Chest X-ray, AP view. Patient: 35 years old, sex F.
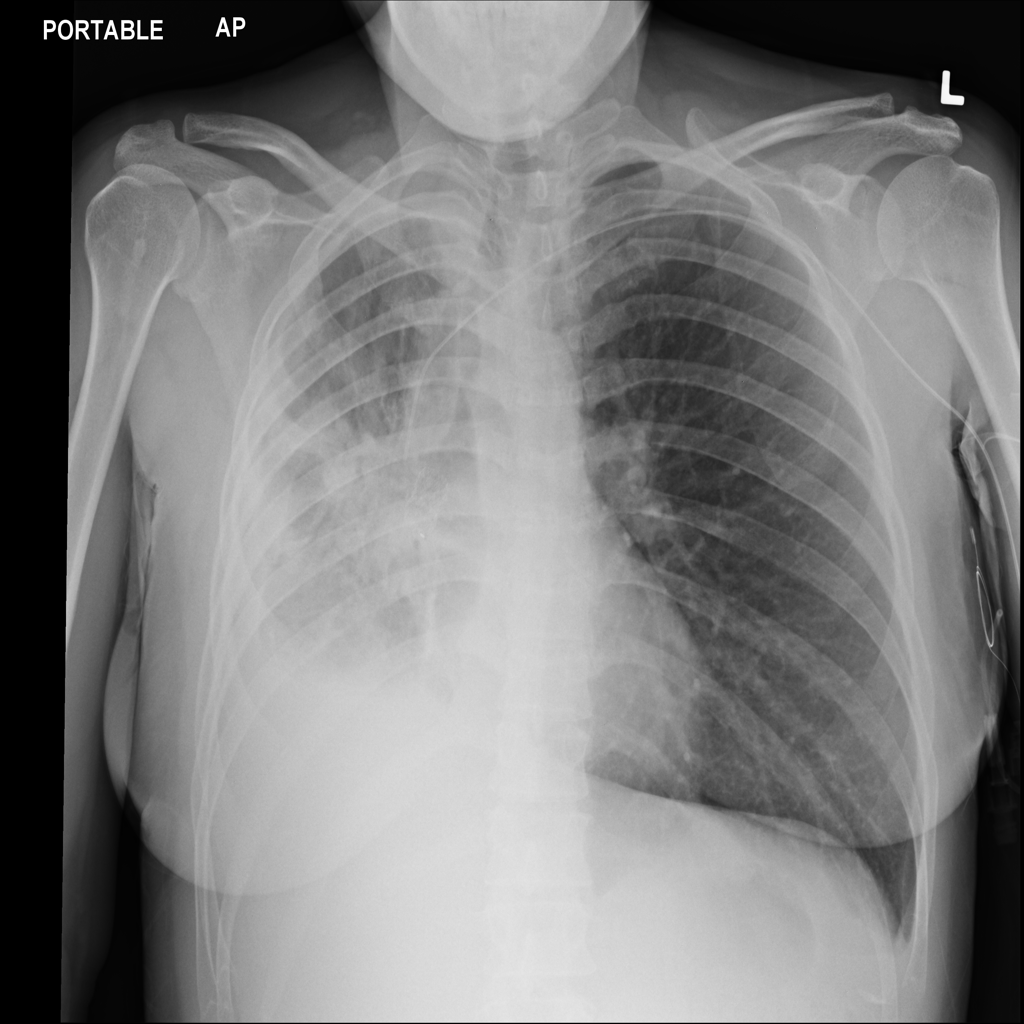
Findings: Effusion